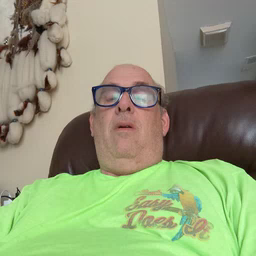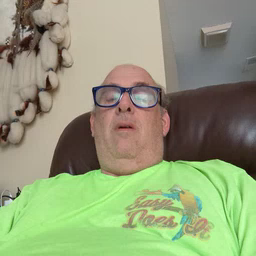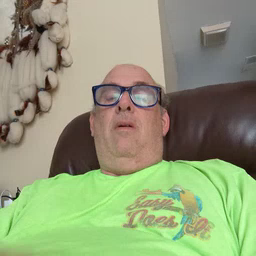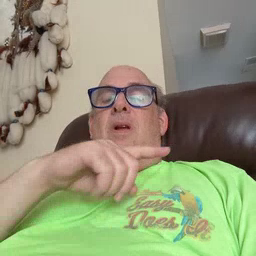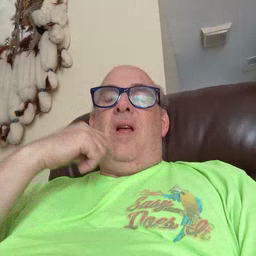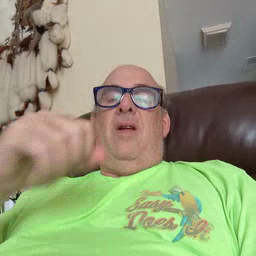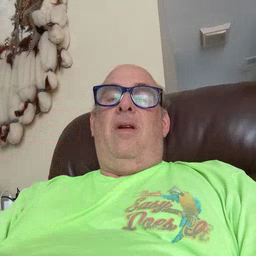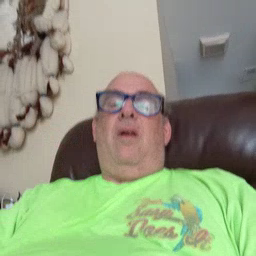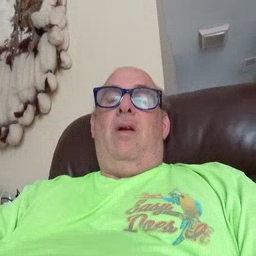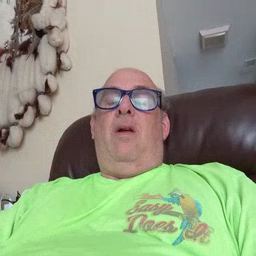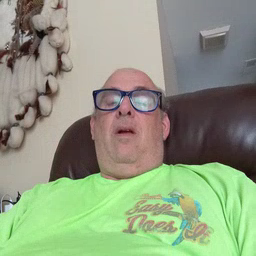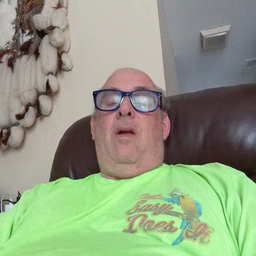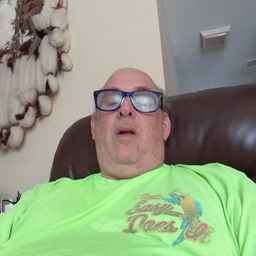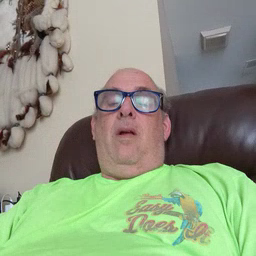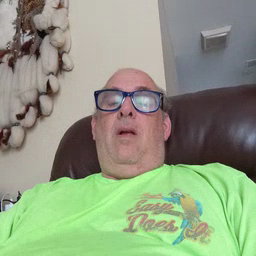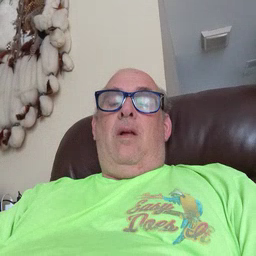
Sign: dry